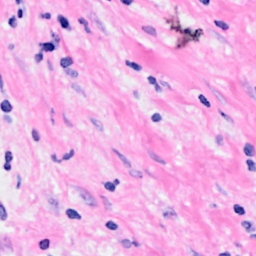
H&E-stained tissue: Breast